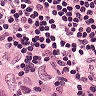
Metastatic tissue present: yes